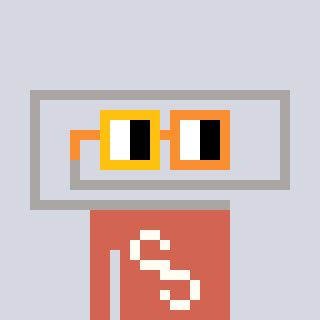
a pixel art character with square yellow and orange glasses, a paperclip-shaped head and a peachy-colored body on a cool background